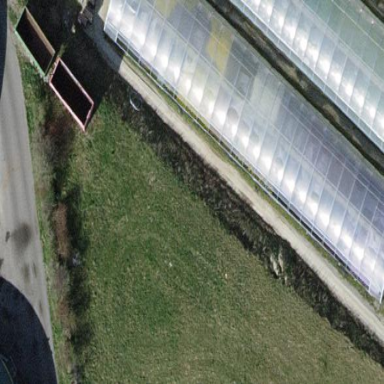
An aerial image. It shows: Greenhouse.